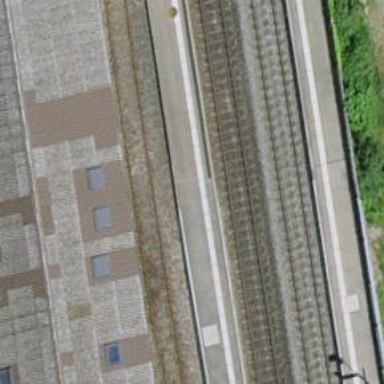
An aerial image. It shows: Close-up of railway platform edge.